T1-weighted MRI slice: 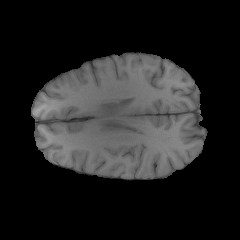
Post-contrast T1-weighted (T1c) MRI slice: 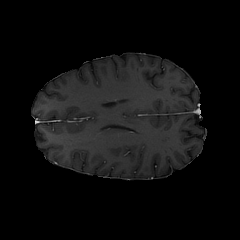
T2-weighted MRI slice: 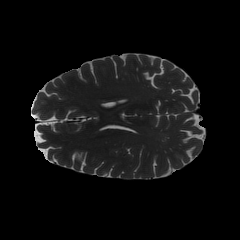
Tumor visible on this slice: no